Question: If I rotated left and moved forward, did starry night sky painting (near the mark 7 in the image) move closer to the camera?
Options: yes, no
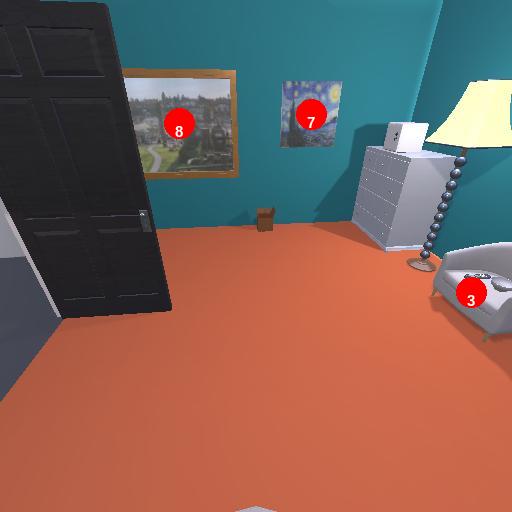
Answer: yes